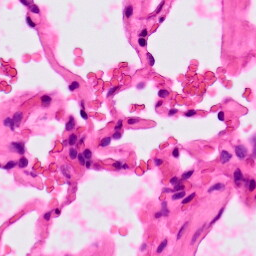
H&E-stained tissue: Lung